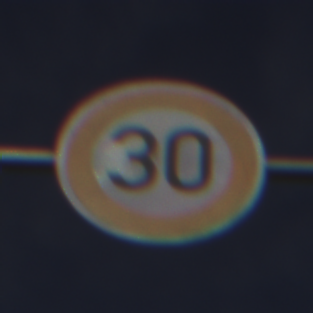
Verkehrszeichen: Geschwindigkeit30
Umgebung: Outdoor, RoadRail
Tageszeit: MorningAfternoon
Wetter: PartlyCloudy
Licht: Natural
Jahreszeit: NotSpecified
Kontrast: HighContrast